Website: bh-photo
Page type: receipt
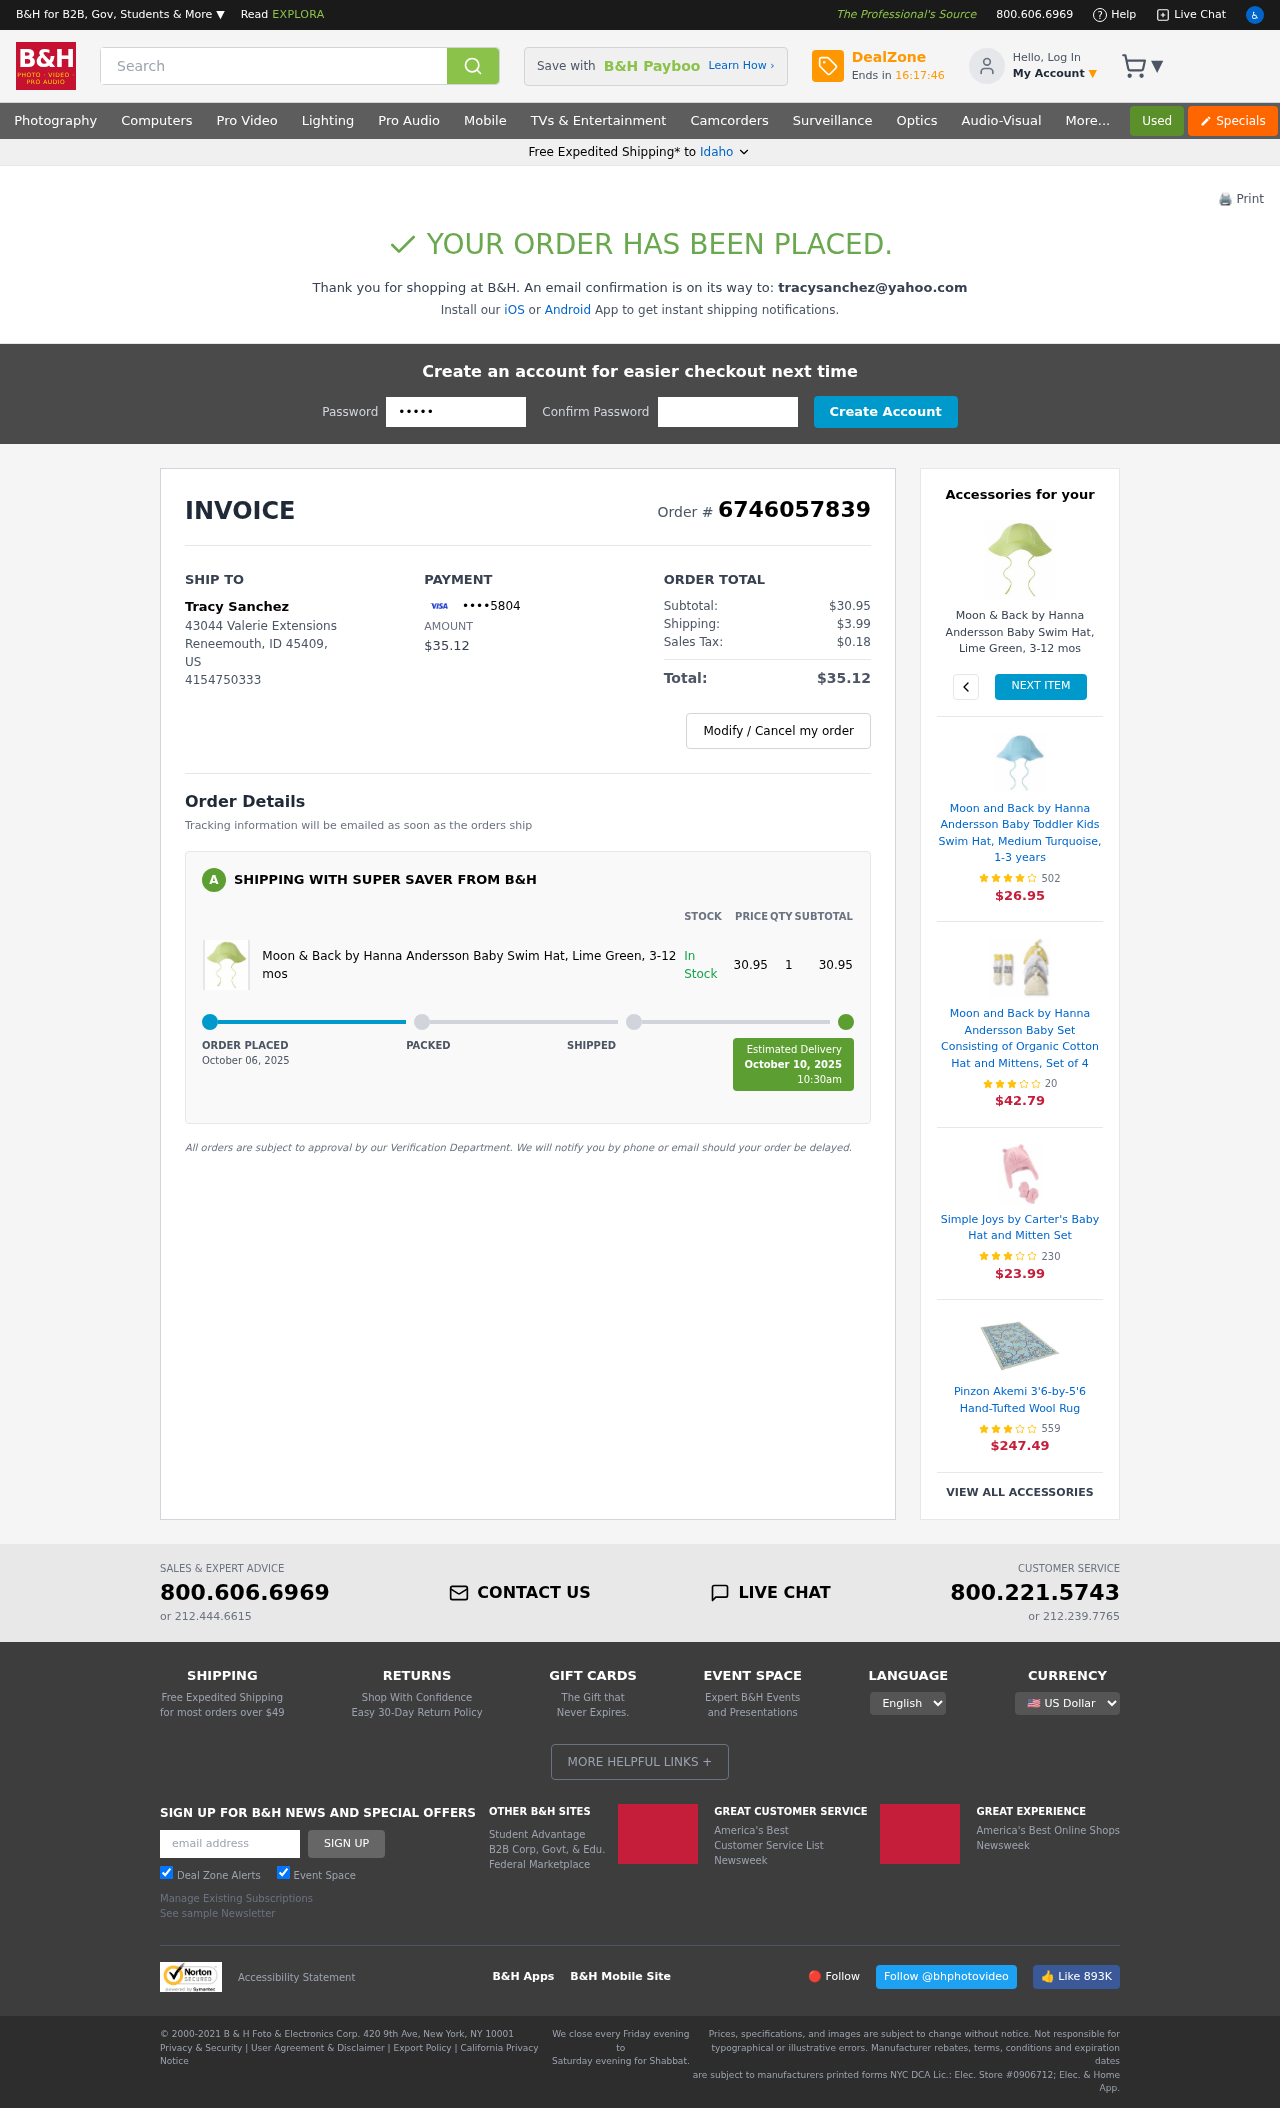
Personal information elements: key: PII_CARD_LAST4
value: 5804
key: PII_CITY
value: Reneemouth
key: PII_EMAIL
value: tracysanchez@yahoo.com
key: PII_FULLNAME
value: Tracy Sanchez
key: PII_PHONE
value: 4154750333
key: PII_POSTCODE
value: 45409
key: PII_STATE
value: Idaho
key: PII_STATE_ABBR
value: ID
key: PII_STREET
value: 43044 Valerie Extensions
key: PII_COUNTRY_CODE
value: US
Product elements: key: PRODUCT1_NAME
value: Moon & Back by Hanna Andersson Baby Swim Hat, Lime Green, 3-12 mos
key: PRODUCT1_PRICE
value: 30.95
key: PRODUCT1_QUANTITY
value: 1
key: PRODUCT1_NAME2
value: Moon & Back by Hanna Andersson Baby Swim Hat, Lime Green, 3-12 mos
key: PRODUCT2_NAME
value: Moon and Back by Hanna Andersson Baby Toddler Kids Swim Hat, Medium Turquoise, 1-3 years
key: PRODUCT2_NUM_RATINGS
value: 502
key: PRODUCT2_PRICE
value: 26.95
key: PRODUCT3_NAME
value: Moon and Back by Hanna Andersson Baby Set Consisting of Organic Cotton Hat and Mittens, Set of 4
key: PRODUCT3_NUM_RATINGS
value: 20
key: PRODUCT3_PRICE
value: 42.79
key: PRODUCT4_NAME
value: Simple Joys by Carter's Baby Hat and Mitten Set
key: PRODUCT4_NUM_RATINGS
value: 230
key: PRODUCT4_PRICE
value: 23.99
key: PRODUCT5_NAME
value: Pinzon Akemi 3'6-by-5'6 Hand-Tufted Wool Rug
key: PRODUCT5_NUM_RATINGS
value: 559
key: PRODUCT5_PRICE
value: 247.49
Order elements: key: ORDER_ID
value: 6746057839
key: ORDER_TOTAL
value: $35.12
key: ORDER_SUBTOTAL
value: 30.95
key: ORDER_SUBTOTAL
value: $30.95
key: ORDER_SHIPPING_COST
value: $3.99
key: ORDER_TAX
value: $0.18
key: ORDER_DATE
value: October 06, 2025
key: ORDER_DELIVERY_DATE
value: October 10, 2025
Search elements: key: HEADER_SEARCH
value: Search